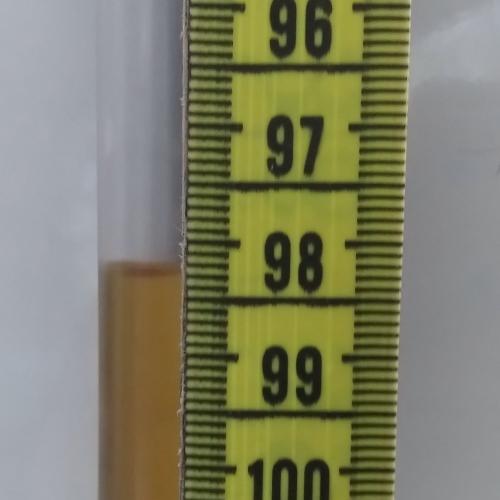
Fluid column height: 98.3 cm